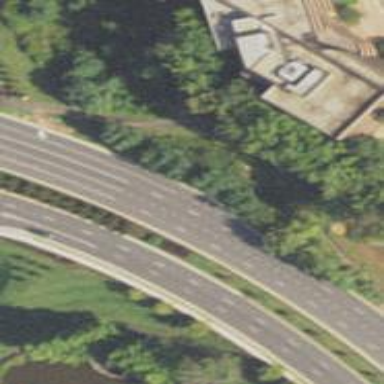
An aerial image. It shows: Asphalt cycleway.